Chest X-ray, AP view. Patient: 66 years old, sex M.
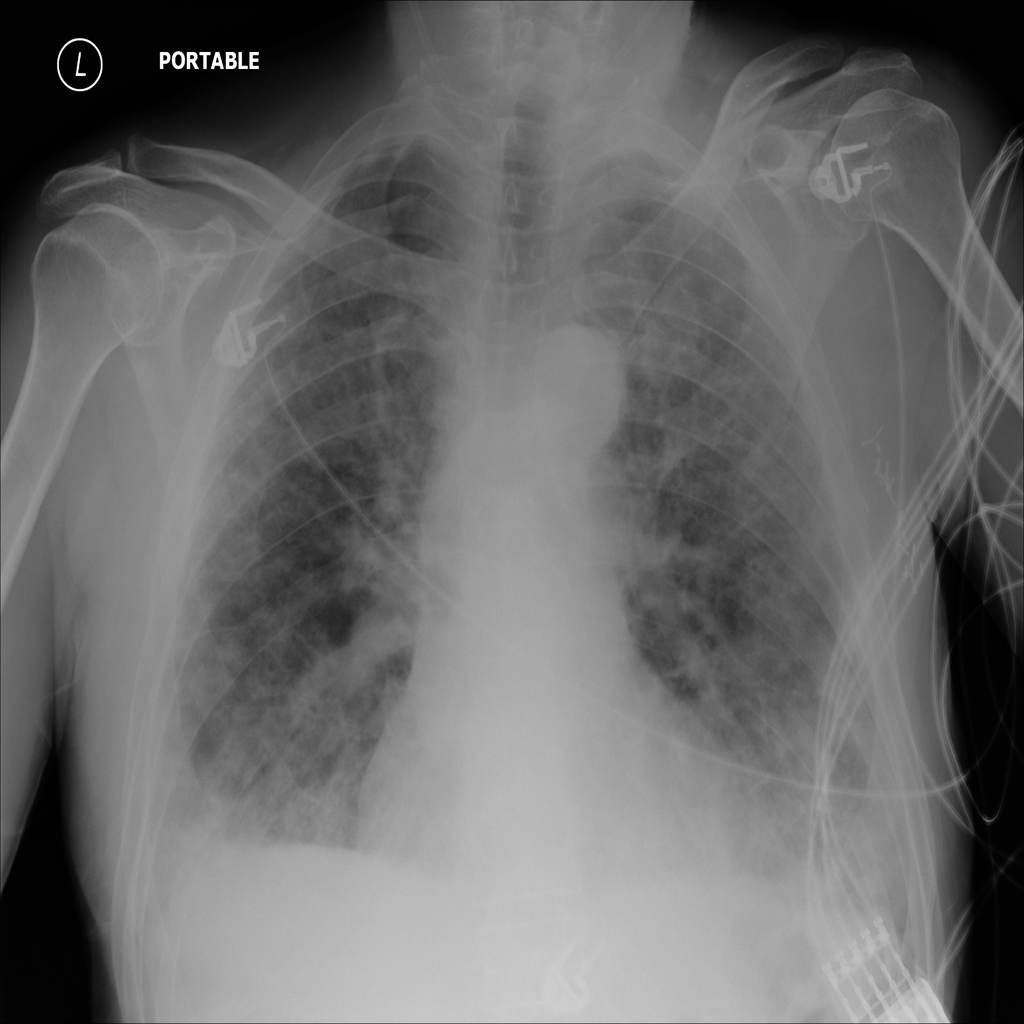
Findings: Edema